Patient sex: M
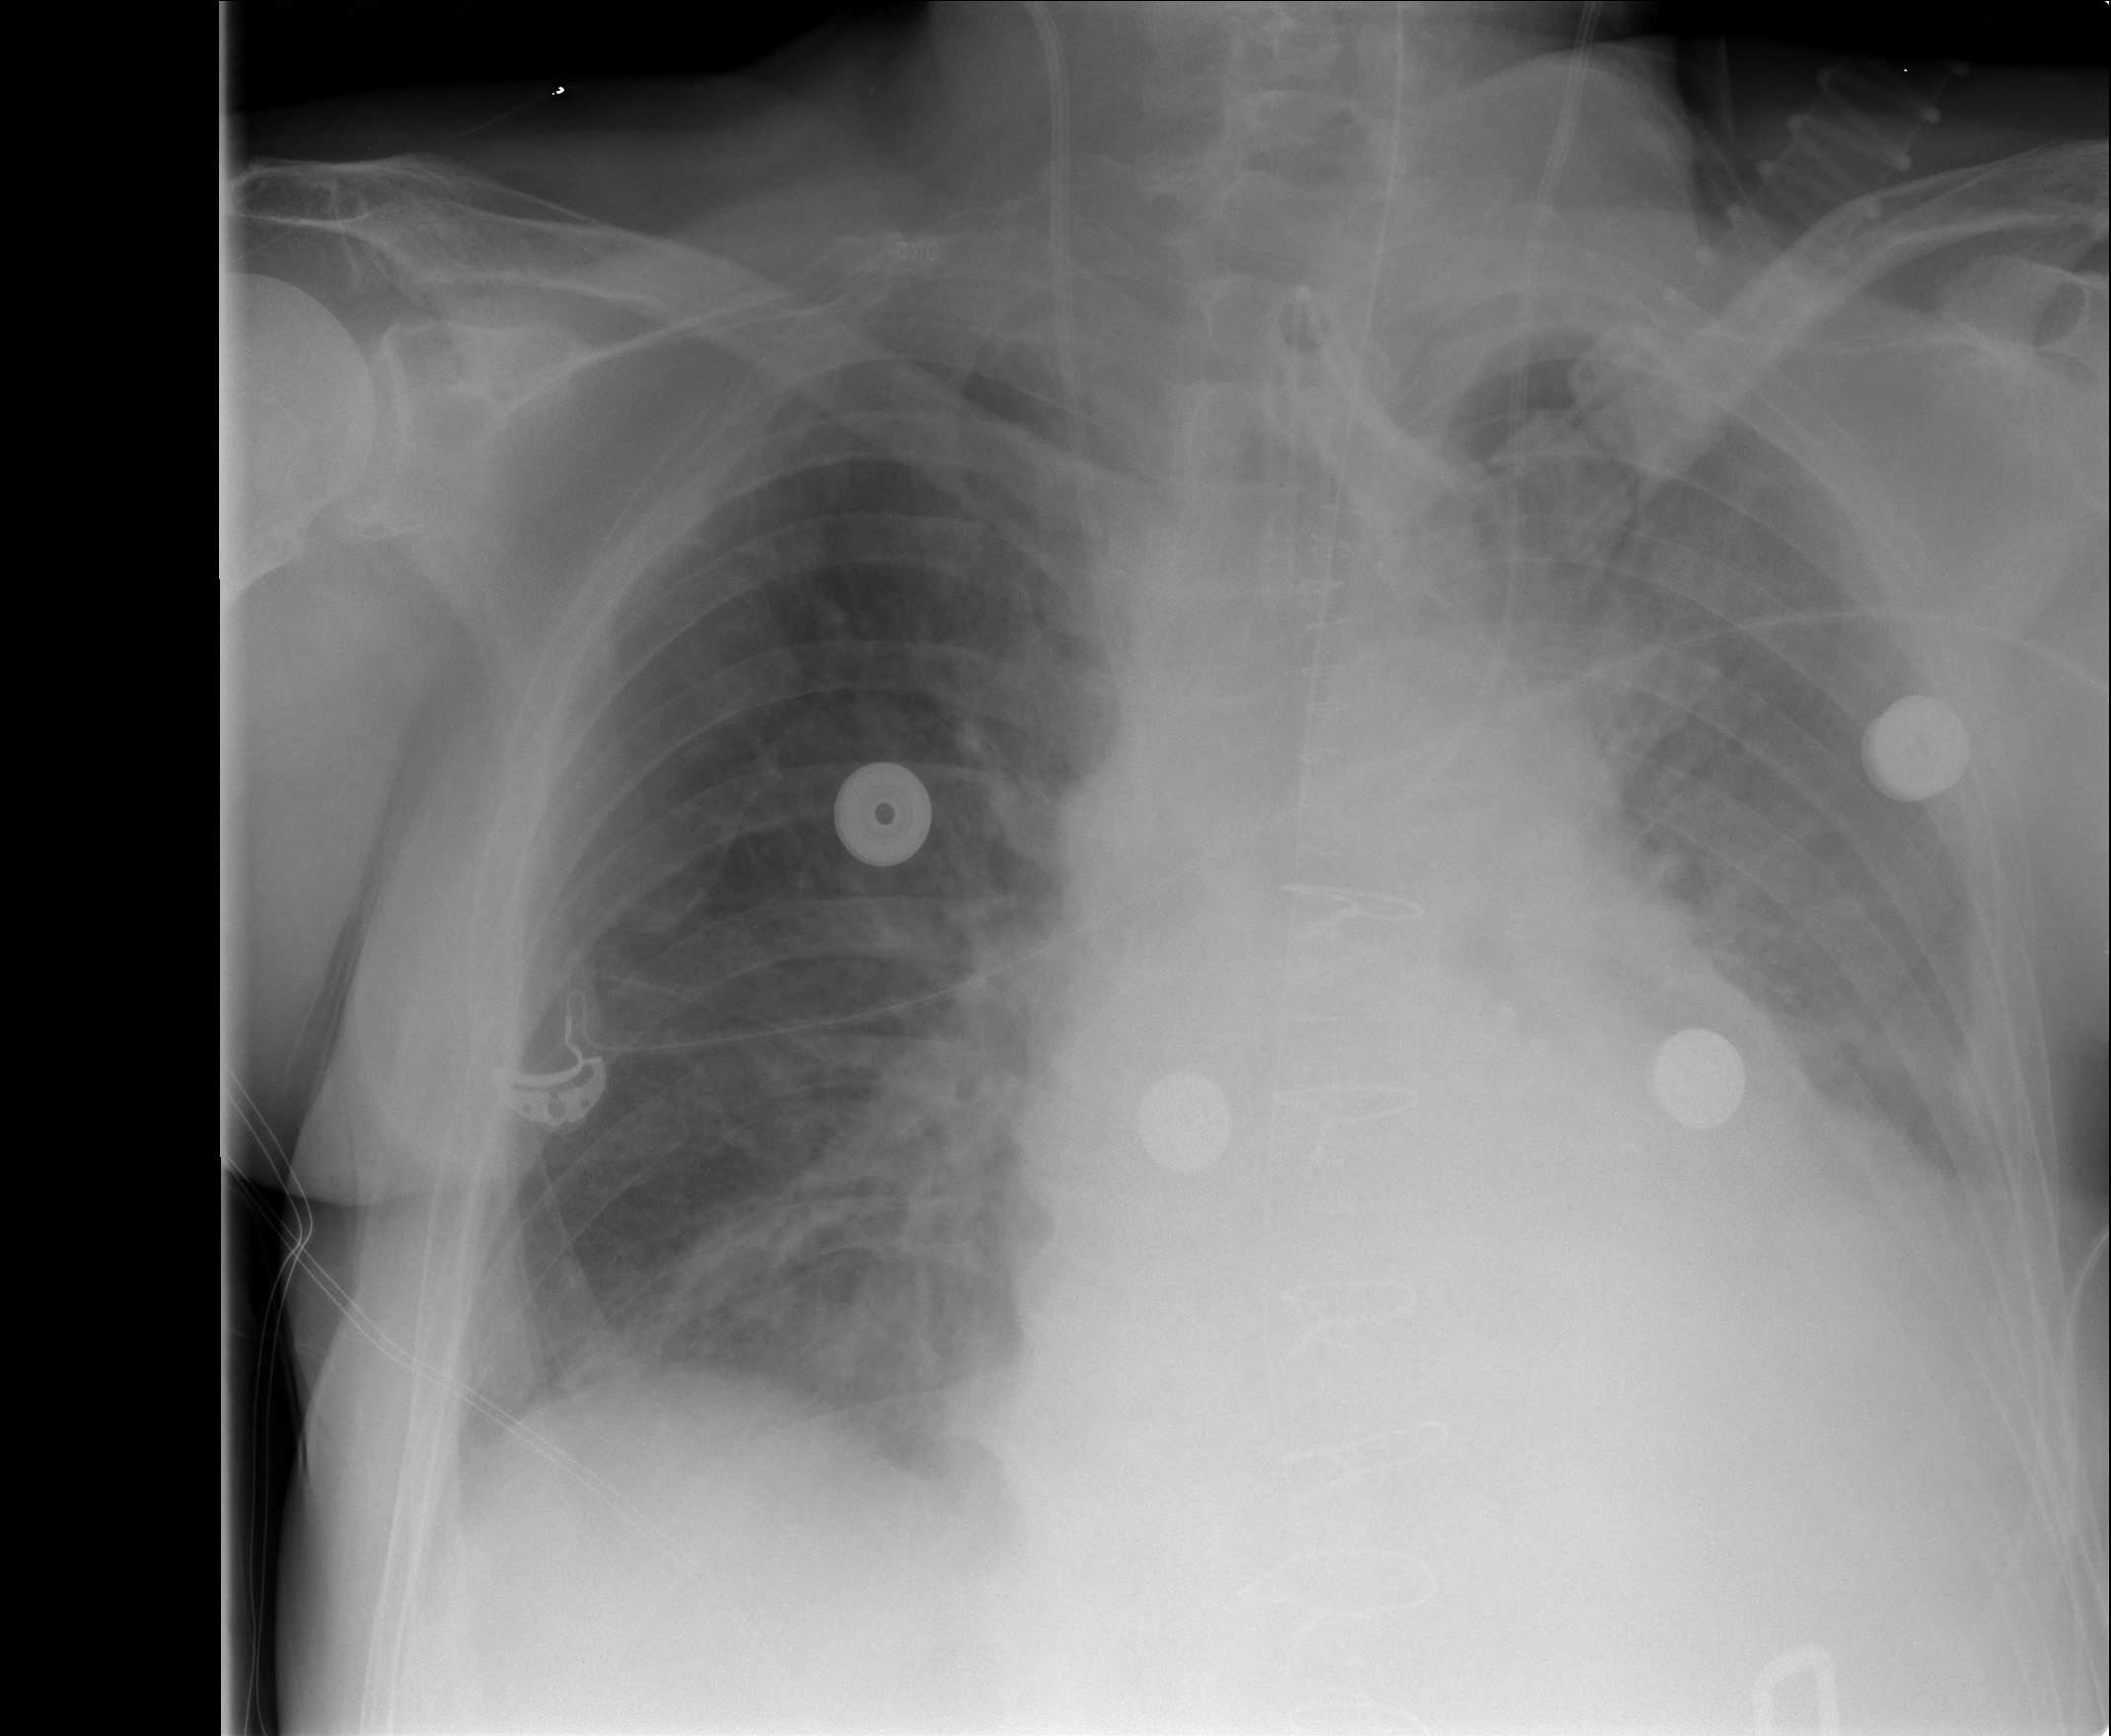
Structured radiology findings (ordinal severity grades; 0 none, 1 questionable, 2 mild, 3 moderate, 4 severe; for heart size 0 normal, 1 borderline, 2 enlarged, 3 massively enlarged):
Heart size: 2
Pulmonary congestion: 3
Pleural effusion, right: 0
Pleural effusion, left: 3
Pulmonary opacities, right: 2
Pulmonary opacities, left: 3
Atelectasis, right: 2
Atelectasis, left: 2